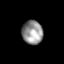
Tissue: skin
Cell type: Epithelial cells
Senescence score: 0.2431
Nuclear area (px): 487
Mean DAPI intensity: 146.579